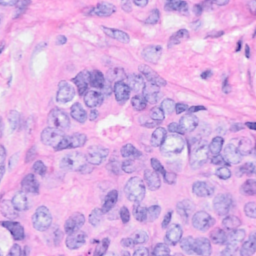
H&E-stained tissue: Breast